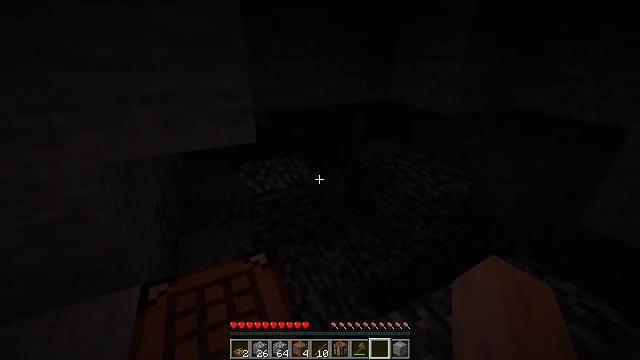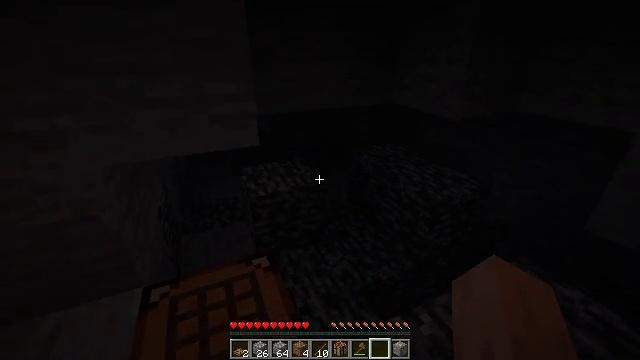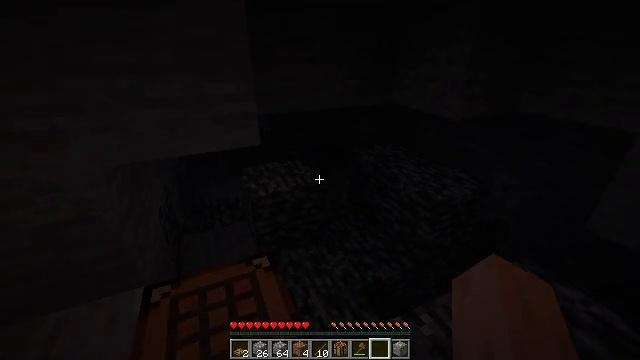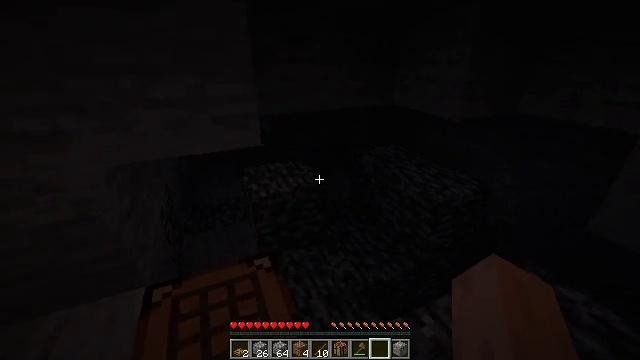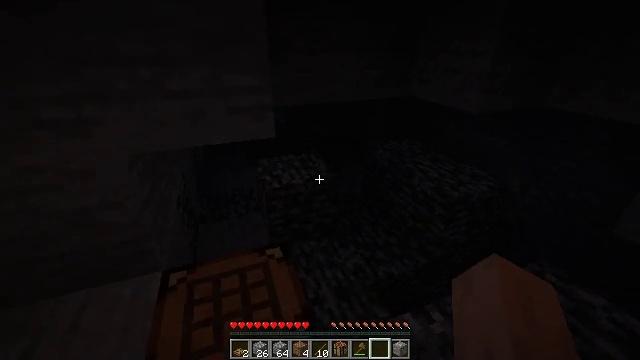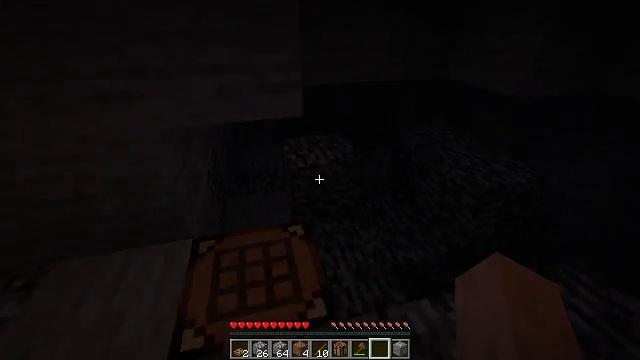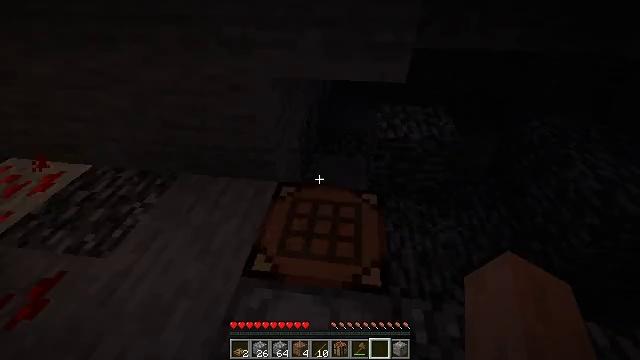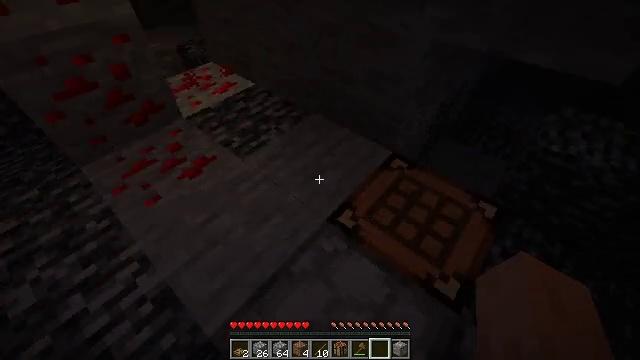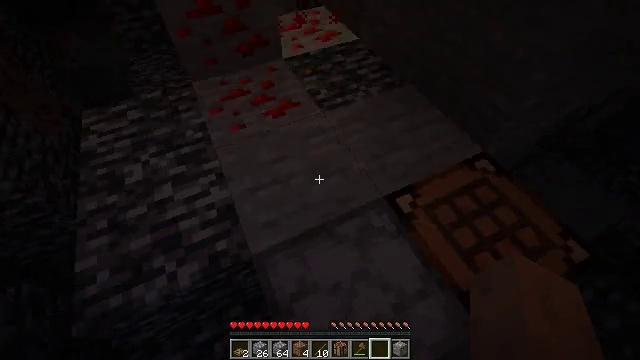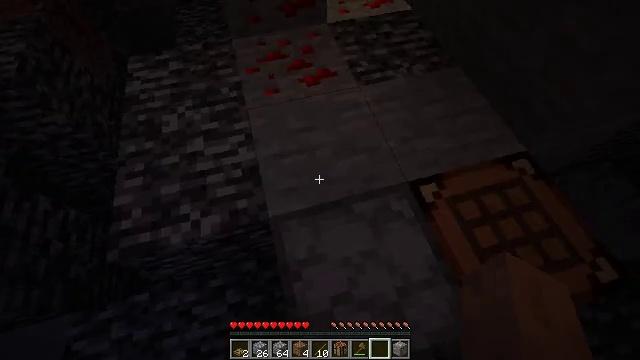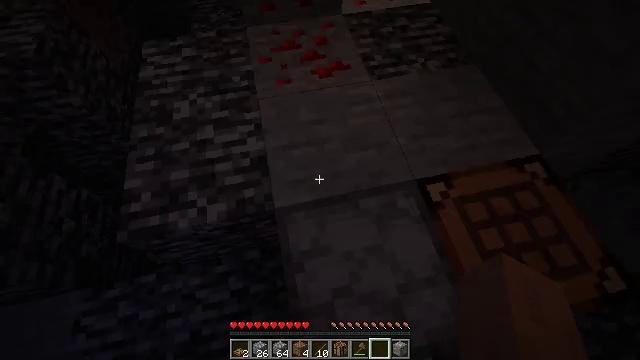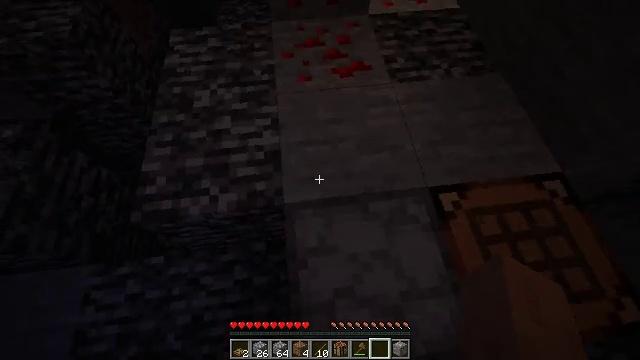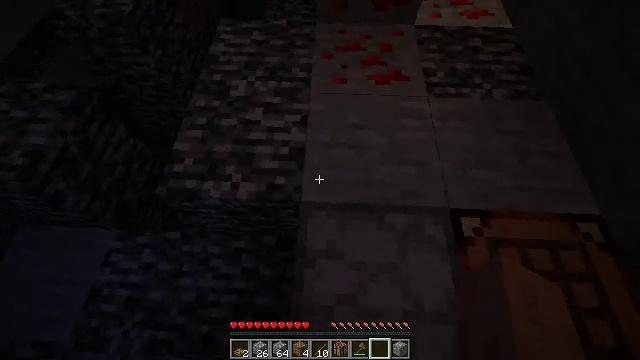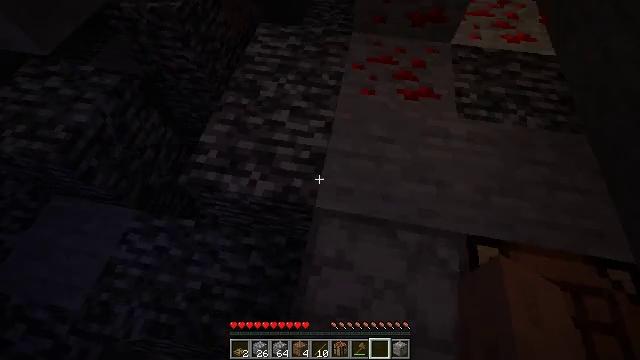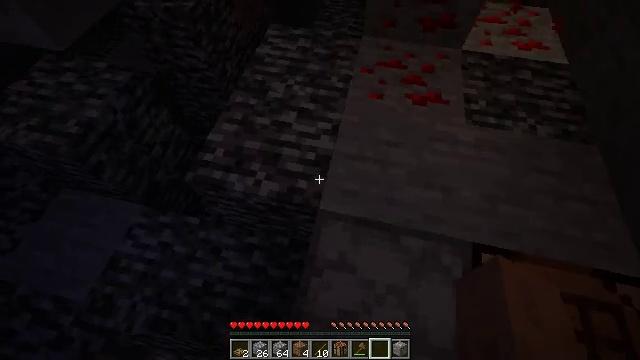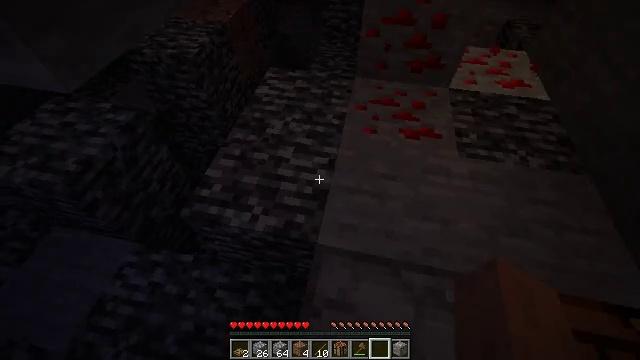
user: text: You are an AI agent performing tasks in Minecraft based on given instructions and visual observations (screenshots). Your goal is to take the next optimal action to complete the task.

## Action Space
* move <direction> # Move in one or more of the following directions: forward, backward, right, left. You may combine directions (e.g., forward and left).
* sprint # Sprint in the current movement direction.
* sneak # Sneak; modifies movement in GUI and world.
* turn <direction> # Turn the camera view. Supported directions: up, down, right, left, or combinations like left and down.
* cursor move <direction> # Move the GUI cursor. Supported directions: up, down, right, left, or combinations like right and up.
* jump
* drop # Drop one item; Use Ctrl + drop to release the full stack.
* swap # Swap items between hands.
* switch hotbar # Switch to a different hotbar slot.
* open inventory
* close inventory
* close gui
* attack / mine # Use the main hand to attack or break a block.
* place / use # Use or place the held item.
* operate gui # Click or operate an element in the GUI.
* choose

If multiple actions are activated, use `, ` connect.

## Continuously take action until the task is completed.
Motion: motion action
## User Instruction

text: craft item air
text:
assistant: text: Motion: no_op
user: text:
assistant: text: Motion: no_op
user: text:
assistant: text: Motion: no_op
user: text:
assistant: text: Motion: turn left and down
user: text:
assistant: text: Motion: turn left and down
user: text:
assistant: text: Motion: turn left and down
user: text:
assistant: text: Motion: turn left and down
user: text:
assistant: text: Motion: turn left and down
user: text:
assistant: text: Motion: turn left and down
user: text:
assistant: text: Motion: turn left and down
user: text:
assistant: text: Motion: turn left
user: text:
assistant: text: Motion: turn left
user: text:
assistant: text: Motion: turn left and up
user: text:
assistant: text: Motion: turn left
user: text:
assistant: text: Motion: turn right and up
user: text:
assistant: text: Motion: turn right and up
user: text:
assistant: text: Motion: turn right and up
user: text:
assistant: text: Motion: turn right and up
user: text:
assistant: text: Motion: turn right and up
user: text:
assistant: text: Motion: turn right and up
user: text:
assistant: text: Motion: no_op
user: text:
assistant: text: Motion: turn right and up
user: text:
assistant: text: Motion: turn right and up
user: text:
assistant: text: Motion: turn right and up
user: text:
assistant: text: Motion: turn right
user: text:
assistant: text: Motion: turn right and up
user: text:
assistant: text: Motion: turn right and up
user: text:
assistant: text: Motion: attack / mine
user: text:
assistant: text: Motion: turn right and down, attack / mine
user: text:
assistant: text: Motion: attack / mine